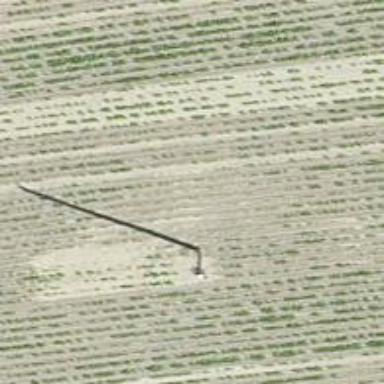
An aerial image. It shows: Power pole.